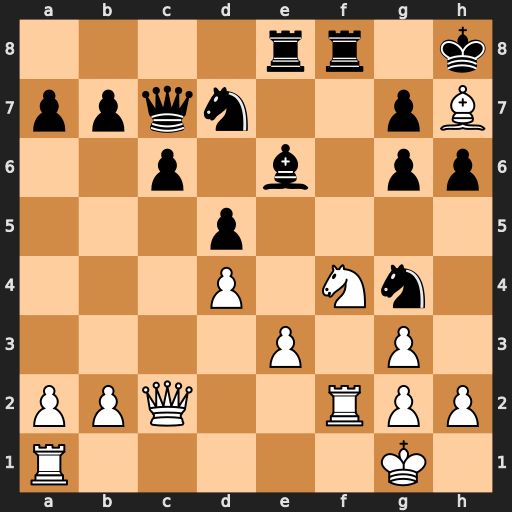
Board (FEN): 4rr1k/ppqn2pB/2p1b1pp/3p4/3P1Nn1/4P1P1/PPQ2RPP/R5K1
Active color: w
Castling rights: -
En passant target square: -
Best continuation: Nxg6+ Kxh7 Nxf8+ Kh8 Qh7#